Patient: sex M, age 46
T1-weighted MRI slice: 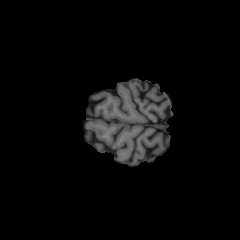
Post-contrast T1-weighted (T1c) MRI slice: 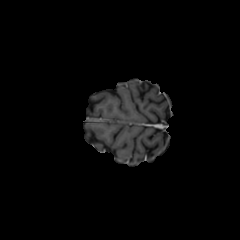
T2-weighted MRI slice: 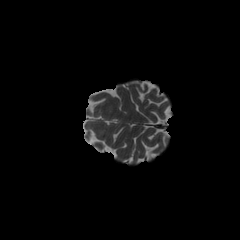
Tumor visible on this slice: no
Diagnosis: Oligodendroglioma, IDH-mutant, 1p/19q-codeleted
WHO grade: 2